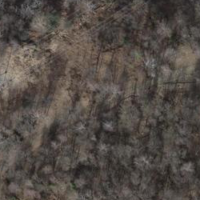
EUNIS habitat code: 41
Species observed at this site:
Podarcis muralis